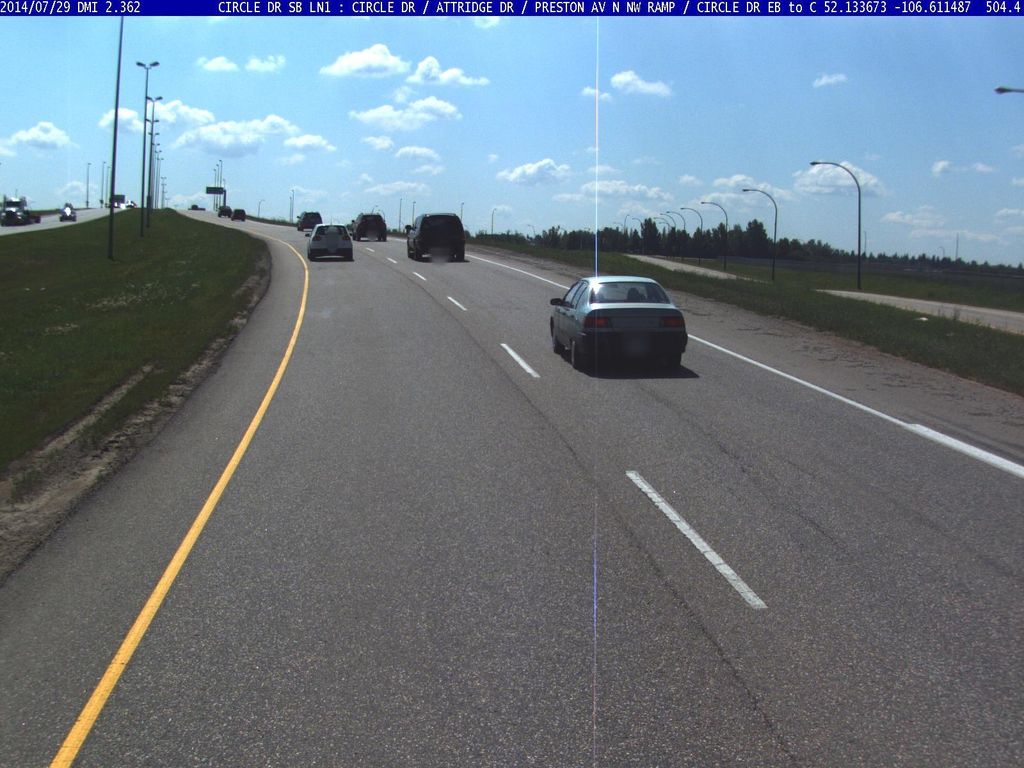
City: saskatoon